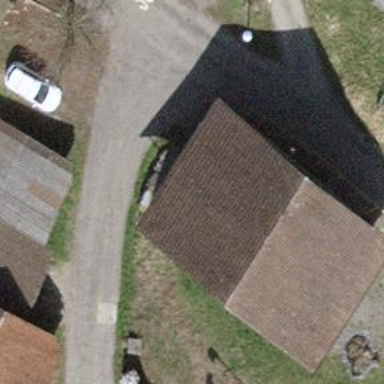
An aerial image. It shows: View of roof of building.